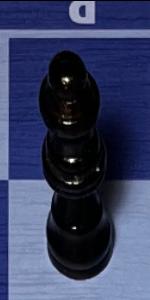
Label: Queen_Black